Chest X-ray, AP view. Patient: 52 years old, sex M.
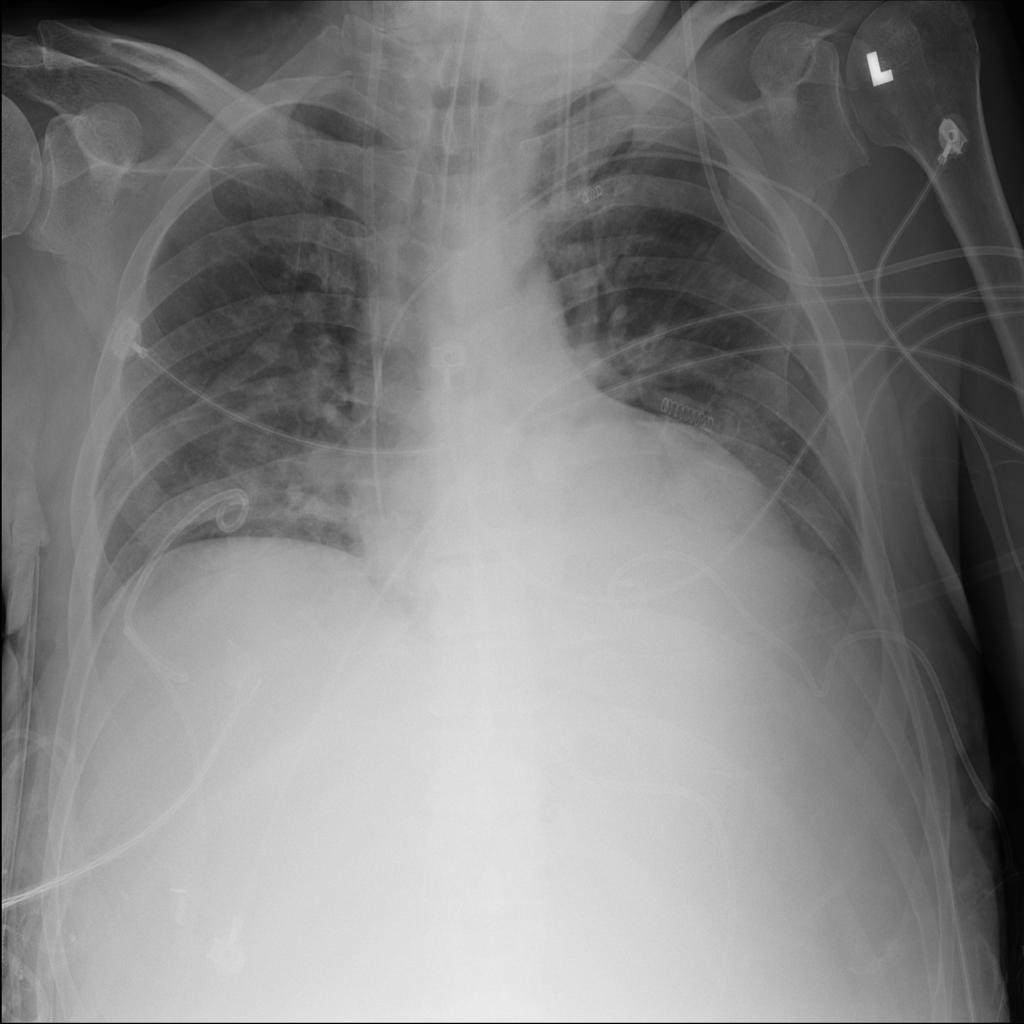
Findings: No Finding